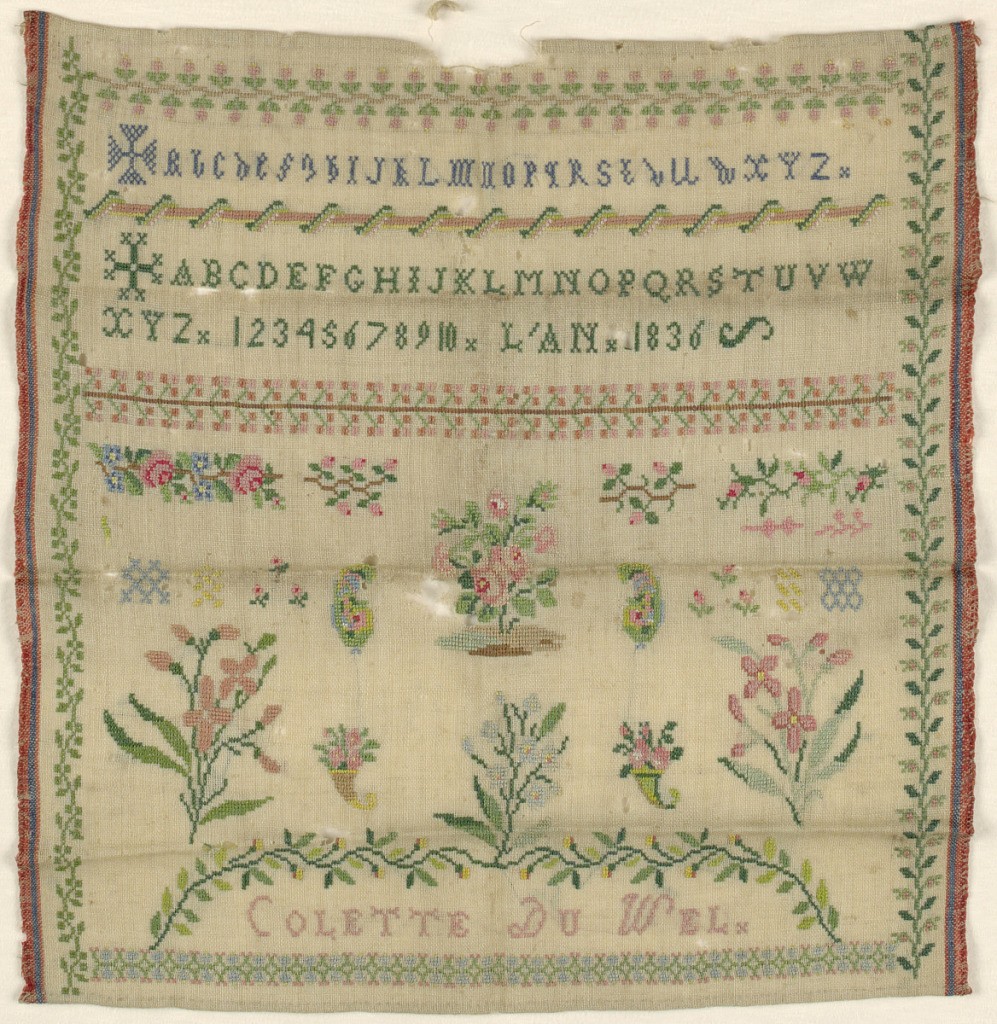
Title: Sampler
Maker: Colette du Wel
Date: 1836
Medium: silk embroidery on wool foundation Technique: embroidered in cross stitch (looping backward movement), on plain weave foundation
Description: Upper third has two alphabets introduced by Maltese crosses and inscription, lower third has isolated floral motifs. Floral borders on four sides.